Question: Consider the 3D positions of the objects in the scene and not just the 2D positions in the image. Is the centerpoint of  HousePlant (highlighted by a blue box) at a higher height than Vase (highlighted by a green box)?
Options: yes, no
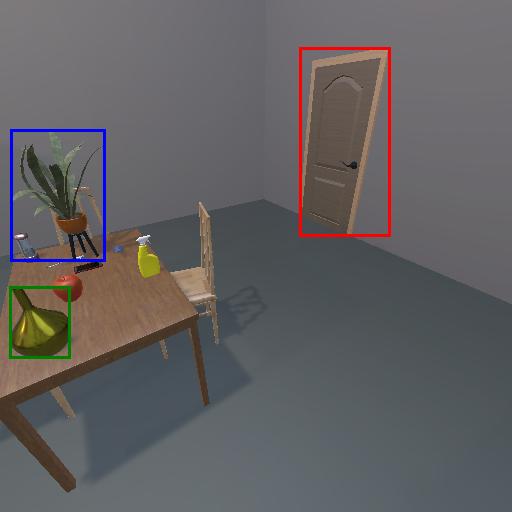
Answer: yes